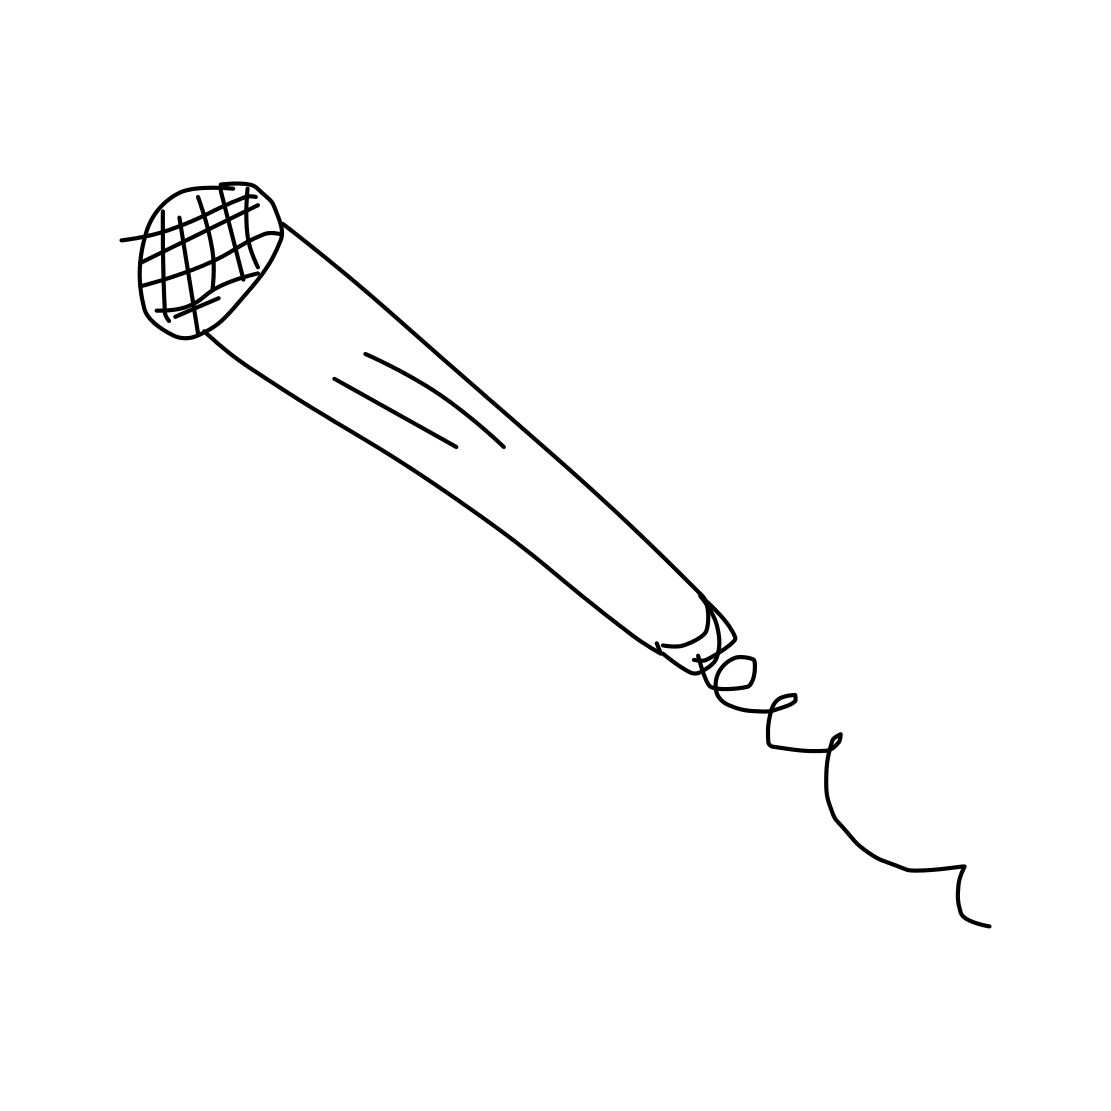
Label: microphone